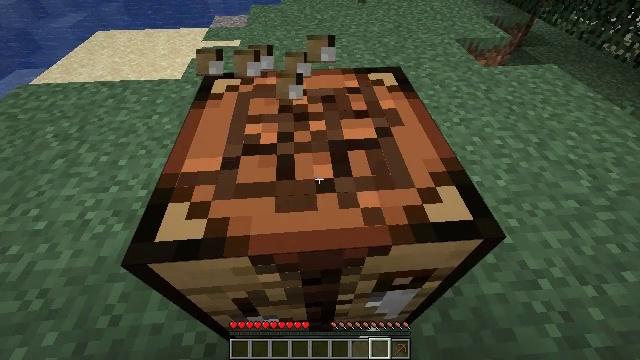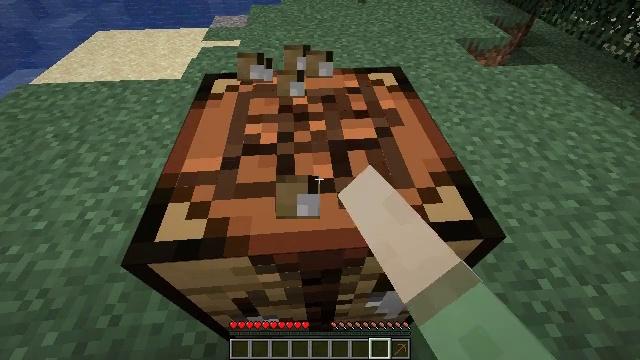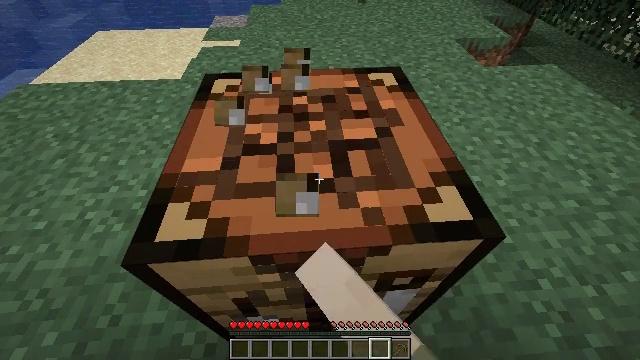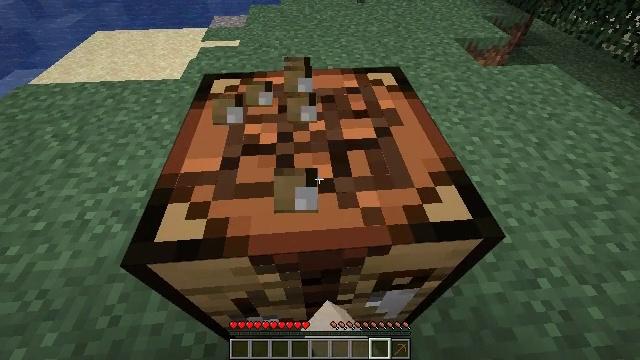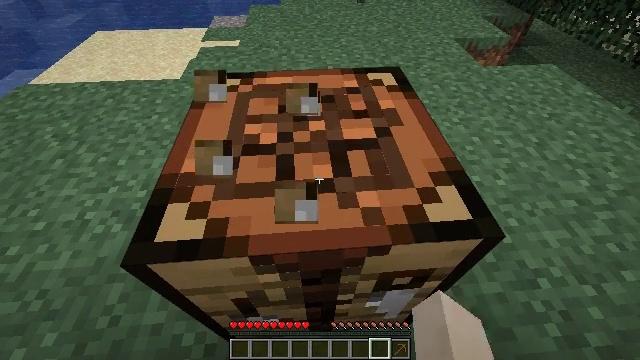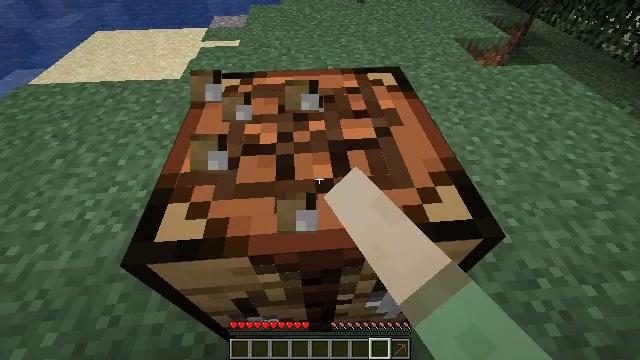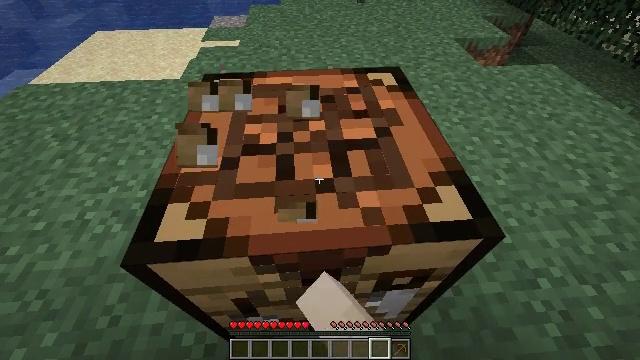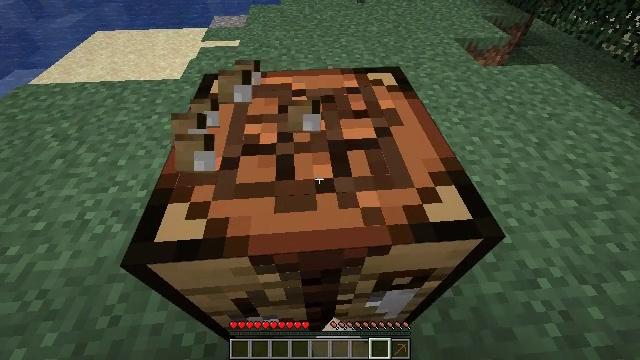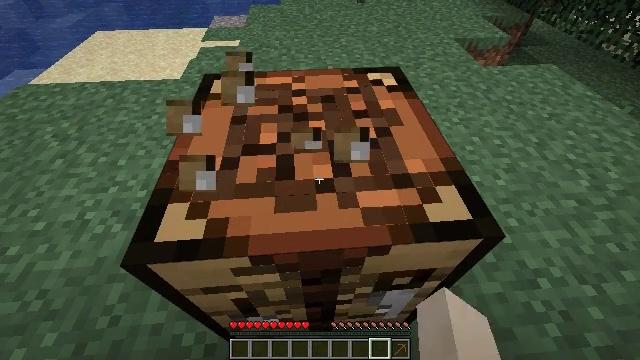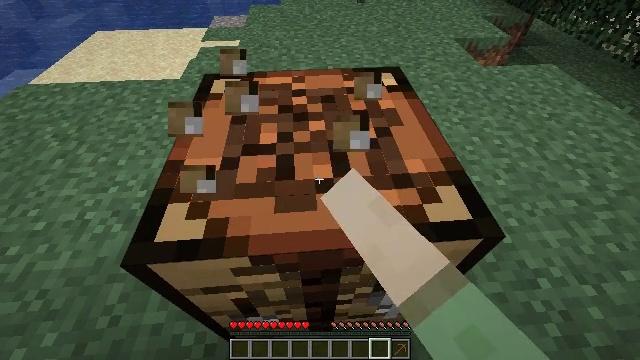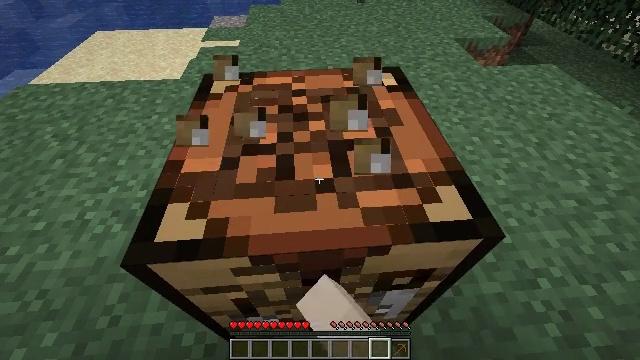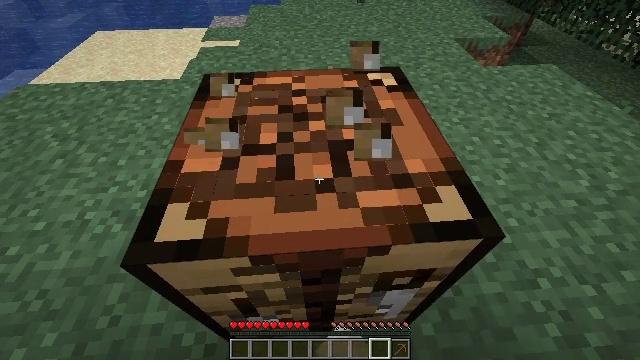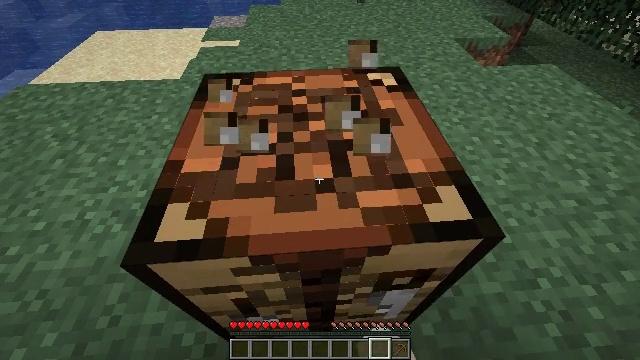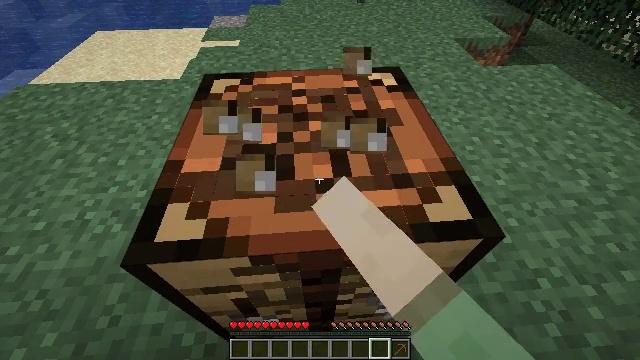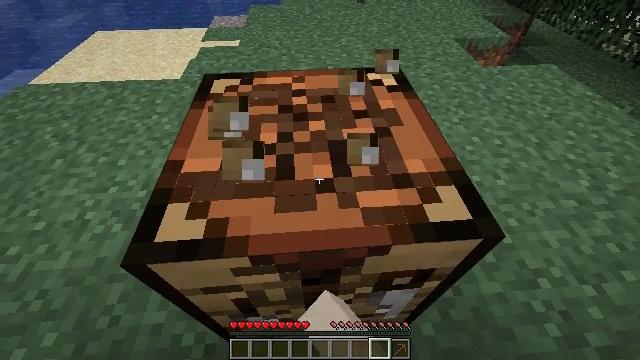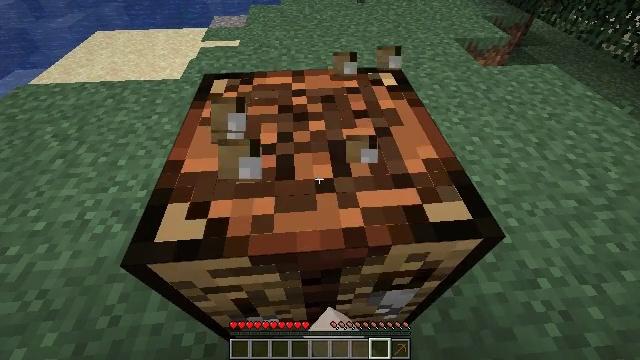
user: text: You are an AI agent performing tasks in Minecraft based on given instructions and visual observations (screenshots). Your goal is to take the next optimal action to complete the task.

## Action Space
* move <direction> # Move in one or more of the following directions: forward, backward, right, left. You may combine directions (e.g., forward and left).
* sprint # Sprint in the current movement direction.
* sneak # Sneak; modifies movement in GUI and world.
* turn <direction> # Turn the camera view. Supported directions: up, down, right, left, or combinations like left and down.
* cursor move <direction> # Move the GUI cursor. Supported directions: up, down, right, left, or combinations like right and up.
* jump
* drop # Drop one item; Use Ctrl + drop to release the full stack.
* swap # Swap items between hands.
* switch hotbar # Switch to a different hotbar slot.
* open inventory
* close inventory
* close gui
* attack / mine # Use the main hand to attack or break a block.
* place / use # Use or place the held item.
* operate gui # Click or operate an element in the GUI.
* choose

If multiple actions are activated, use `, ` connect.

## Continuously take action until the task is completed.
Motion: motion action
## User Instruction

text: Recycle the crafting table.
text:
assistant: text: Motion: attack / mine
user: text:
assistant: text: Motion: attack / mine
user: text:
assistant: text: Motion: attack / mine
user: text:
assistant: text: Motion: attack / mine
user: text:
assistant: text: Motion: attack / mine
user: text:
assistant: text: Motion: attack / mine
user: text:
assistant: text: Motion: attack / mine
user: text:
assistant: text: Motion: attack / mine
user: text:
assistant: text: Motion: attack / mine
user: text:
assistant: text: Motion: attack / mine
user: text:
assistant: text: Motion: attack / mine
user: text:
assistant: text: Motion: attack / mine
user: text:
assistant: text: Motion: attack / mine
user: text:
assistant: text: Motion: attack / mine
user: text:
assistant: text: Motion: attack / mine
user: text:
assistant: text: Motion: attack / mine
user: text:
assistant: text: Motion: attack / mine
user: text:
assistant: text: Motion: attack / mine
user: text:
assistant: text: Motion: attack / mine
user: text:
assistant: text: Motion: attack / mine
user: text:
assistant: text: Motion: attack / mine
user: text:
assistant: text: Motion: attack / mine
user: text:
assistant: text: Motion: attack / mine
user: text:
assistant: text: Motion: attack / mine
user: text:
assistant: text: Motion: attack / mine
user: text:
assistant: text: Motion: attack / mine
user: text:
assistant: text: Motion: attack / mine
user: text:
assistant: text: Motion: attack / mine
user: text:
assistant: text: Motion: attack / mine